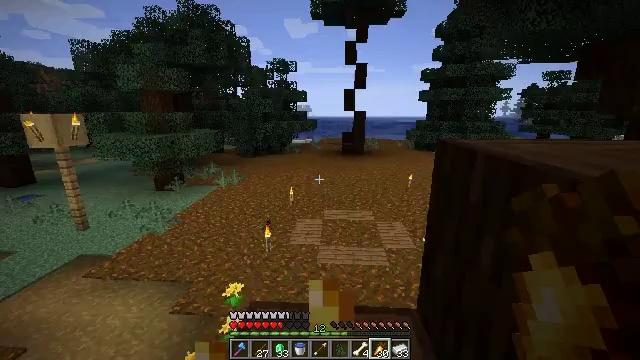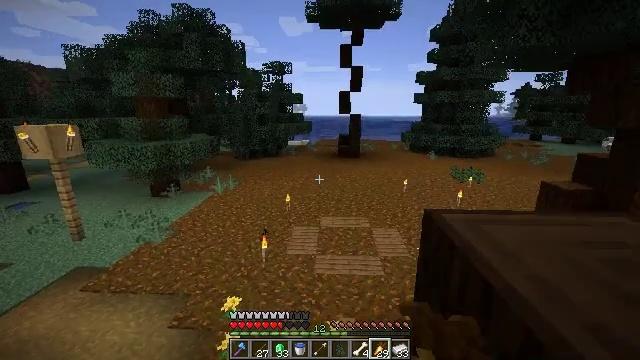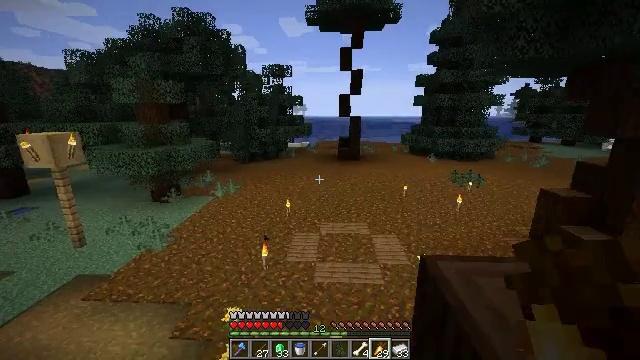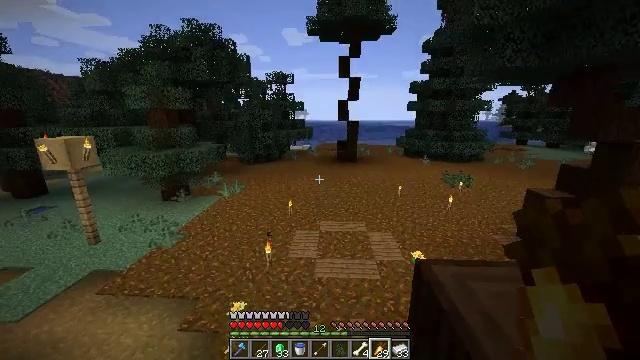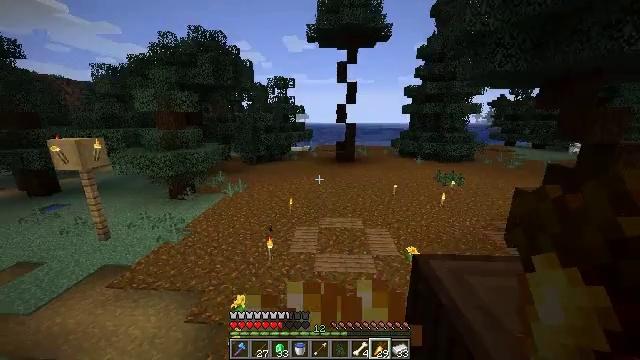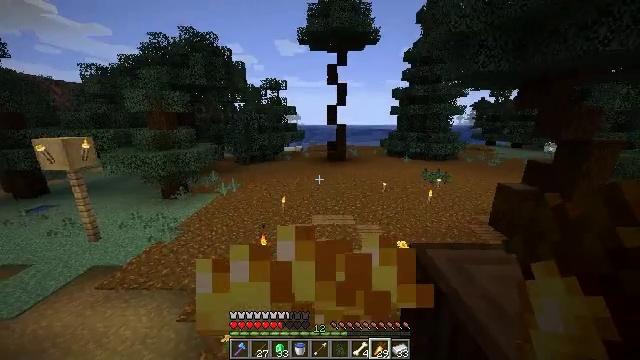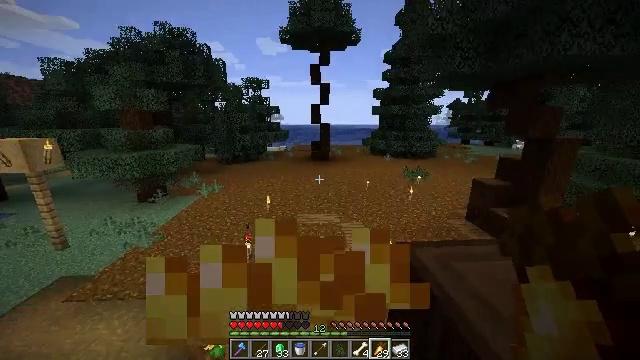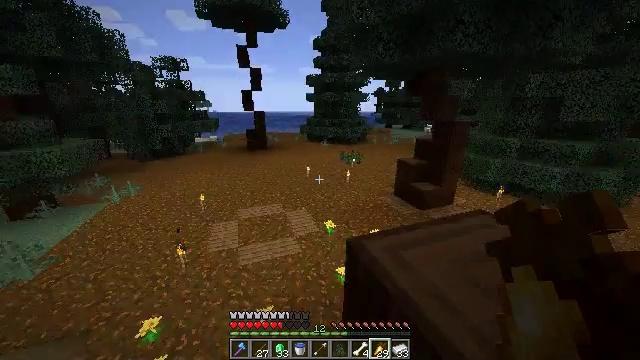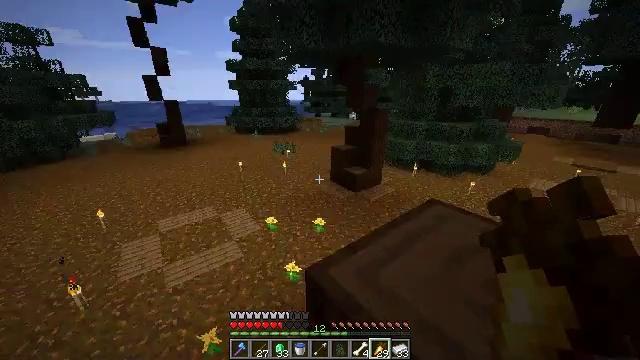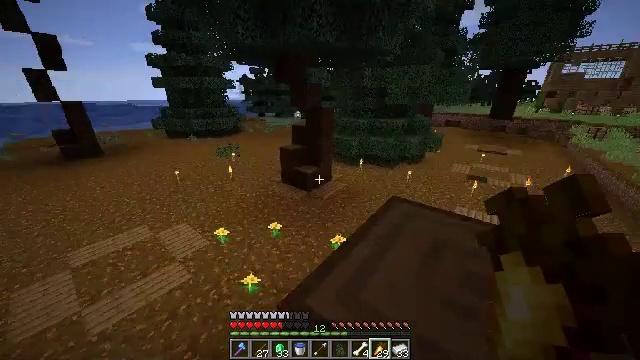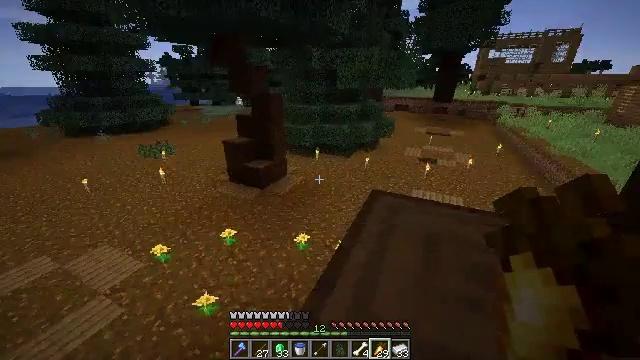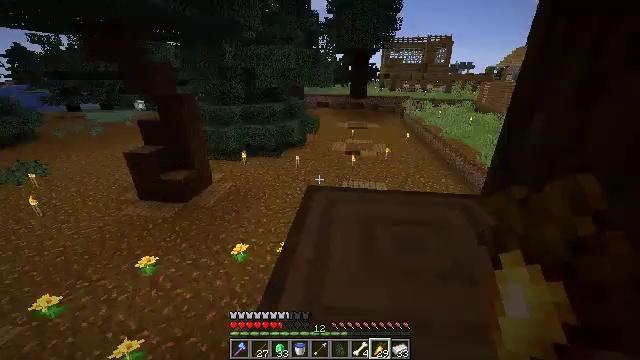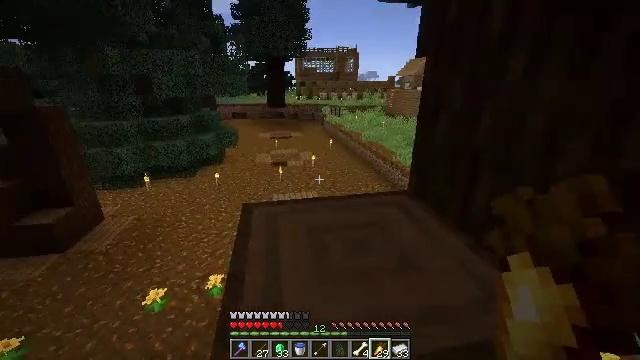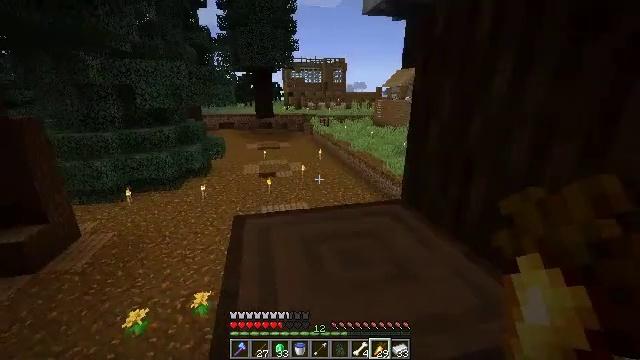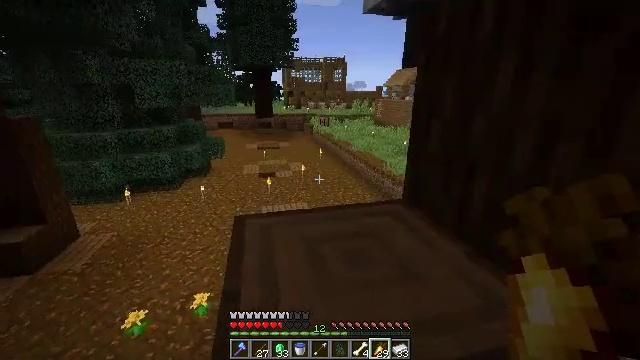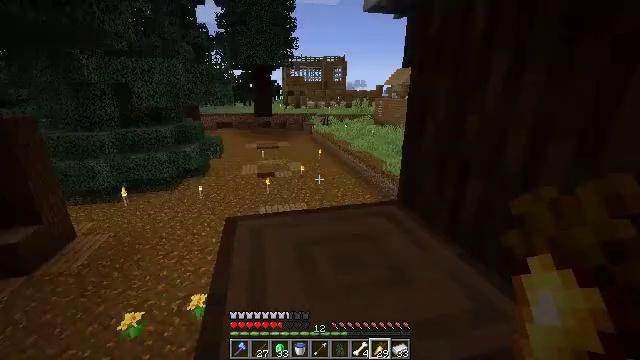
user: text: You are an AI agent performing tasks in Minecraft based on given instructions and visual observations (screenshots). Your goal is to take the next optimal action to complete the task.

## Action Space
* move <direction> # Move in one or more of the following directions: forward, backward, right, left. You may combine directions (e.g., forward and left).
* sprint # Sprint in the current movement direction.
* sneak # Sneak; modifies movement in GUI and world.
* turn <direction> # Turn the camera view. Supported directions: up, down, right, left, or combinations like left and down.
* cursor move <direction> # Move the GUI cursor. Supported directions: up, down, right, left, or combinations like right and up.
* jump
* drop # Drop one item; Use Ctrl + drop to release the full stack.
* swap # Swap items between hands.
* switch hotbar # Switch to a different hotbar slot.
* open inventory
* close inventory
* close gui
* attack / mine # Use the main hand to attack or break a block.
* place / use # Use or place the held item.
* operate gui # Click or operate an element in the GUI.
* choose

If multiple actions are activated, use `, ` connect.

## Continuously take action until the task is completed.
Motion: motion action
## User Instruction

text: Break the spruce log from the tree.
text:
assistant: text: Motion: move forward, use / place, jump
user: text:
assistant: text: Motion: move forward, sprint, jump
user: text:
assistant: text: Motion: move forward, sprint, jump
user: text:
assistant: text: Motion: move forward, jump
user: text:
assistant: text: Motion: move forward, turn right, jump
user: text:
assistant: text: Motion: move forward, turn right
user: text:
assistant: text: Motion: move forward, turn right and down
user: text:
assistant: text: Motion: move forward, turn right and down
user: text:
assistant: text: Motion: turn right
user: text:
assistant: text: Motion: turn right and down
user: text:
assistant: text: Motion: turn right
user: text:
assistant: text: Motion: turn right and up
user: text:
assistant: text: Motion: turn right and up
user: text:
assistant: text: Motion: move forward
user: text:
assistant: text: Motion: move forward
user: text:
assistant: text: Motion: move forward, turn right, jump
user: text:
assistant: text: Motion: move forward, turn right, jump
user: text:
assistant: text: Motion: move forward, turn right, jump
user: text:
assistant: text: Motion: move forward, turn right, jump
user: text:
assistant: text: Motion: move forward, turn right and up
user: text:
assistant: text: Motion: move forward
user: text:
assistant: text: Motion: move forward, turn right
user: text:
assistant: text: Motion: move forward, turn right and up
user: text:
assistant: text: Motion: move forward, turn right
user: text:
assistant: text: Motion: turn right and up
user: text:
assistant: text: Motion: turn right
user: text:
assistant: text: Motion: move forward, turn left and up
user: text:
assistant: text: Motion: move forward, jump
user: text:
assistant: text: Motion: move forward, turn left and up, jump
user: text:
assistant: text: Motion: move forward, turn left and up, jump